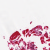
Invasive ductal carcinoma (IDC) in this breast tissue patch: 0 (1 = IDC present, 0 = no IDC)